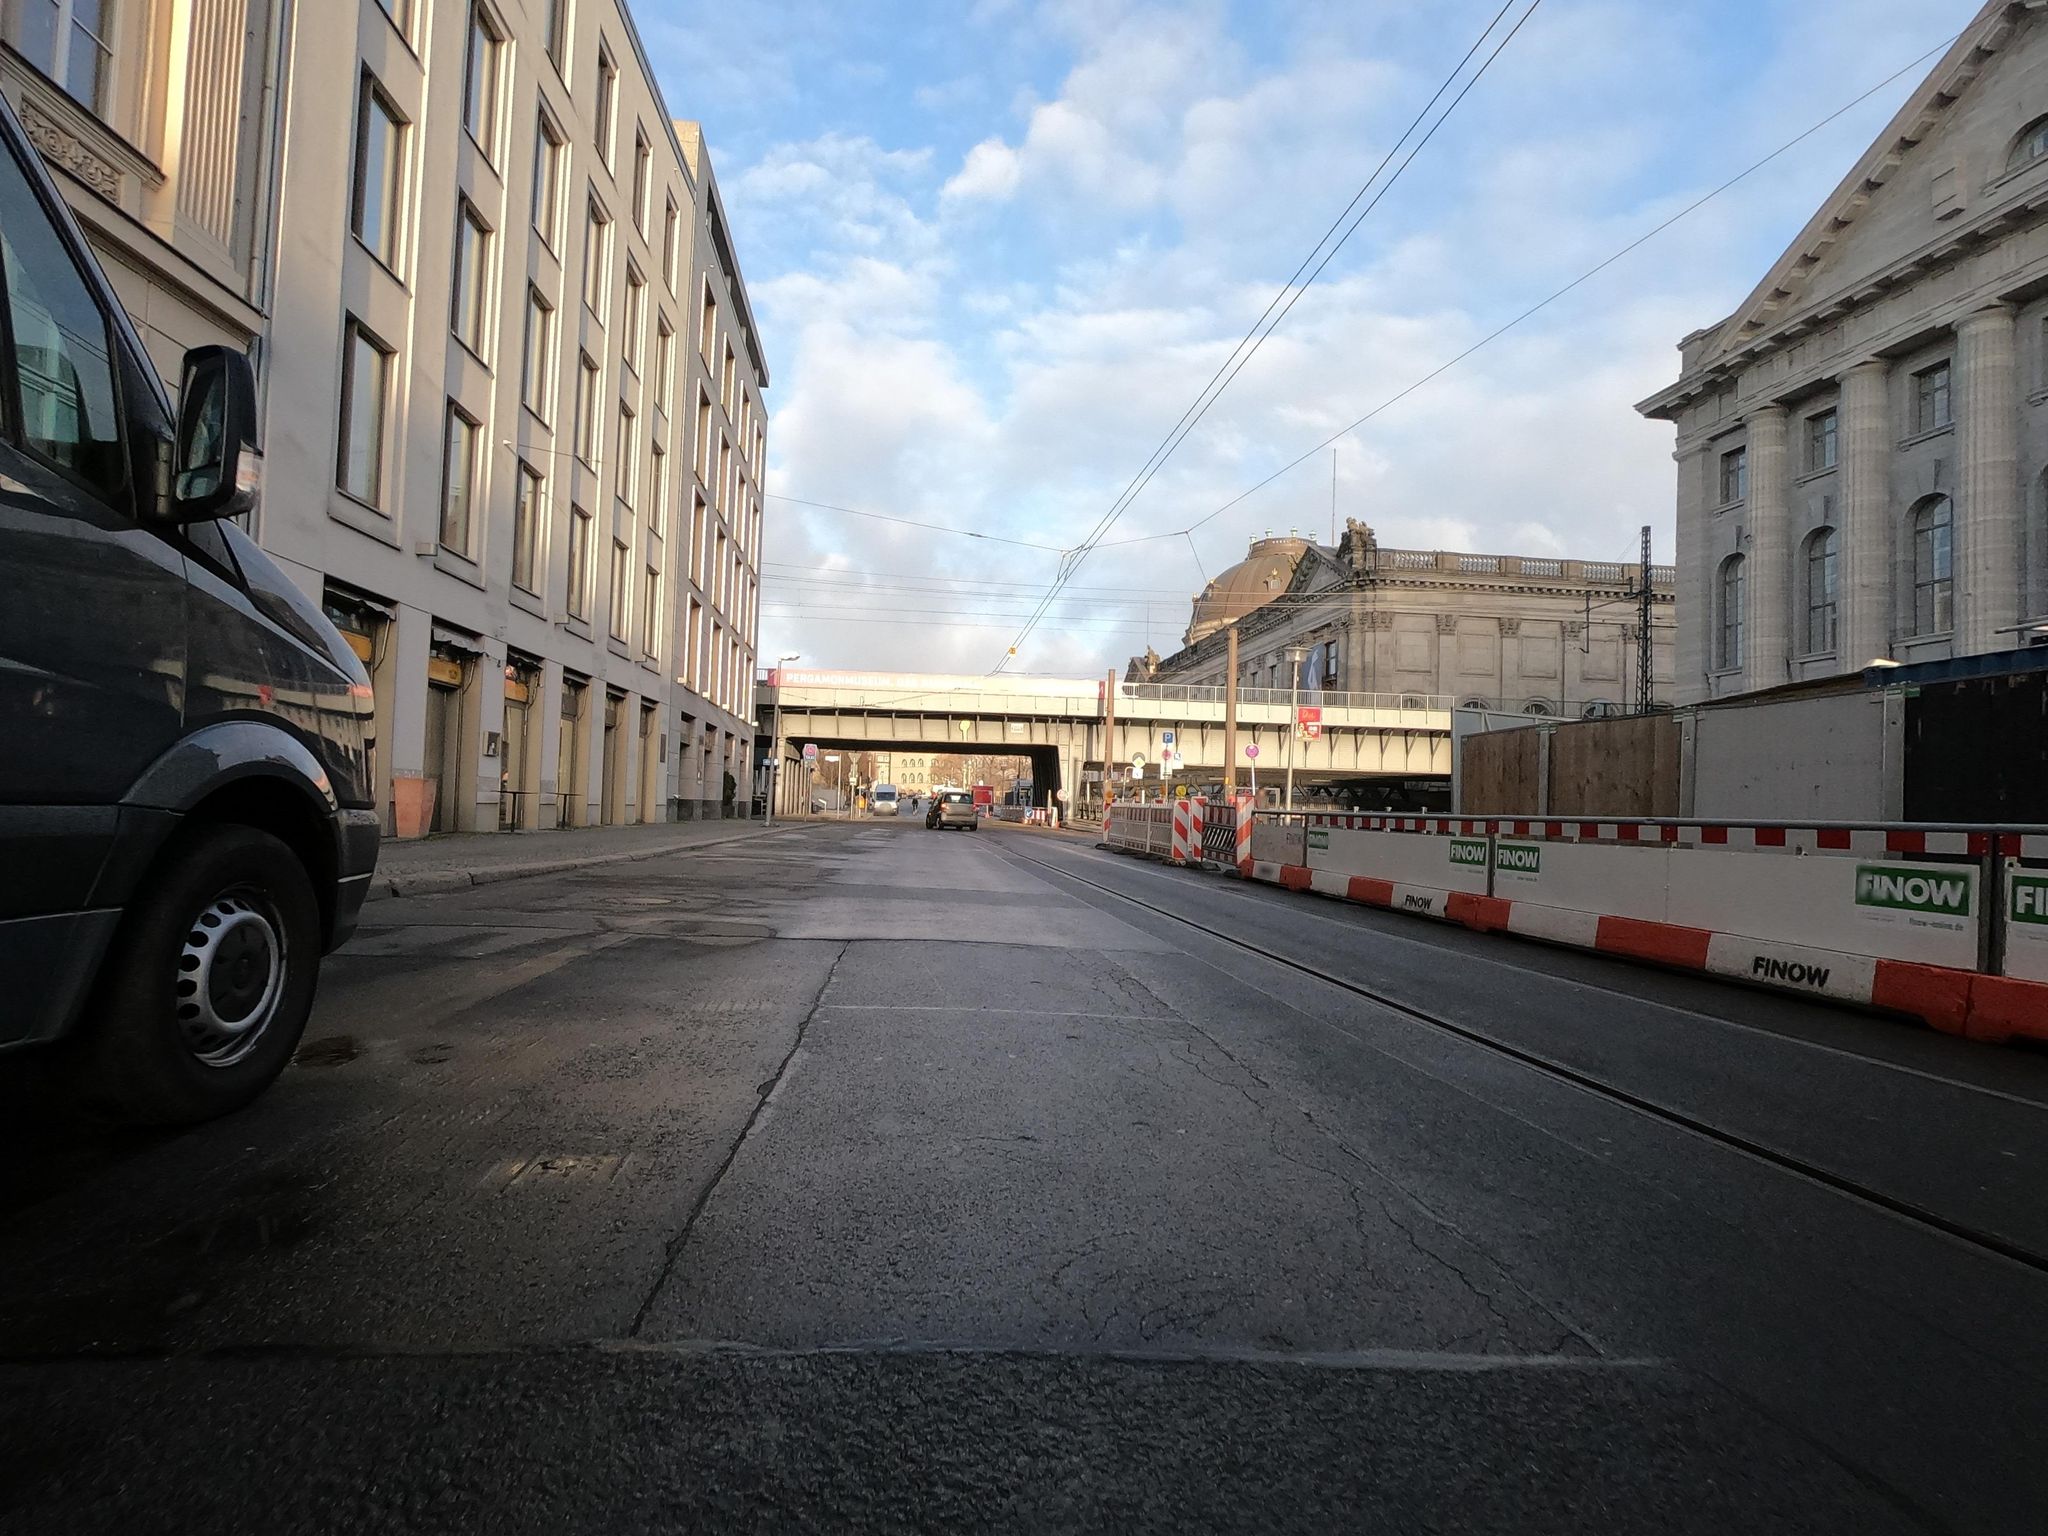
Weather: clear
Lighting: day
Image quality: good
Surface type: driving surface
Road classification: residential
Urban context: urban centre
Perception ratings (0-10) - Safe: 1.37, Lively: 3.25, Beautiful: 1.48, Boring: 3.14, Depressing: 4.11, Wealthy: 7.06